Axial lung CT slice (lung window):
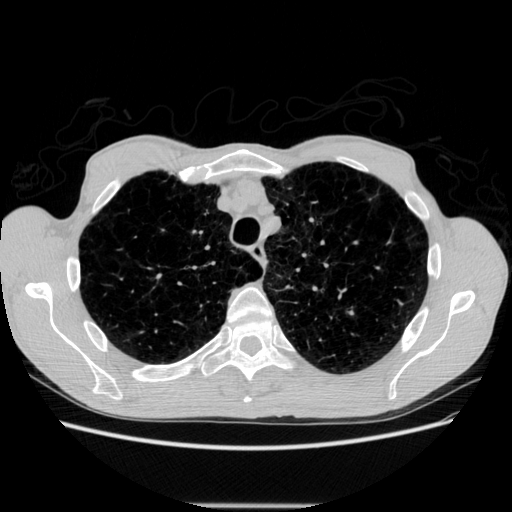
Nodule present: no